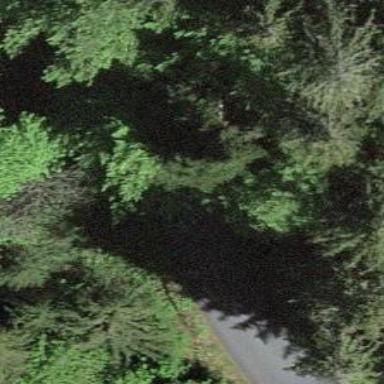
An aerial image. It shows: Culvert tunnel underneath ditch.